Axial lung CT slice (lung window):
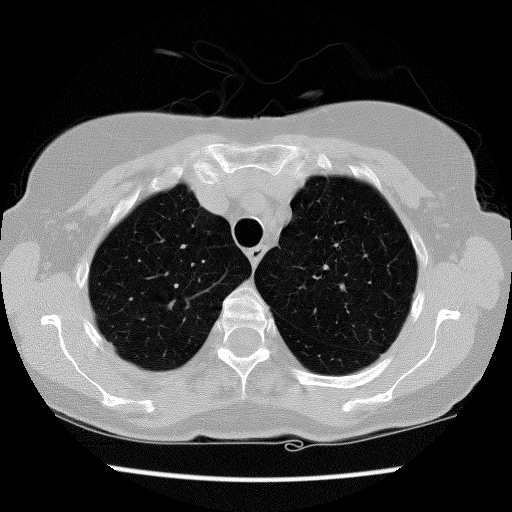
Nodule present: no